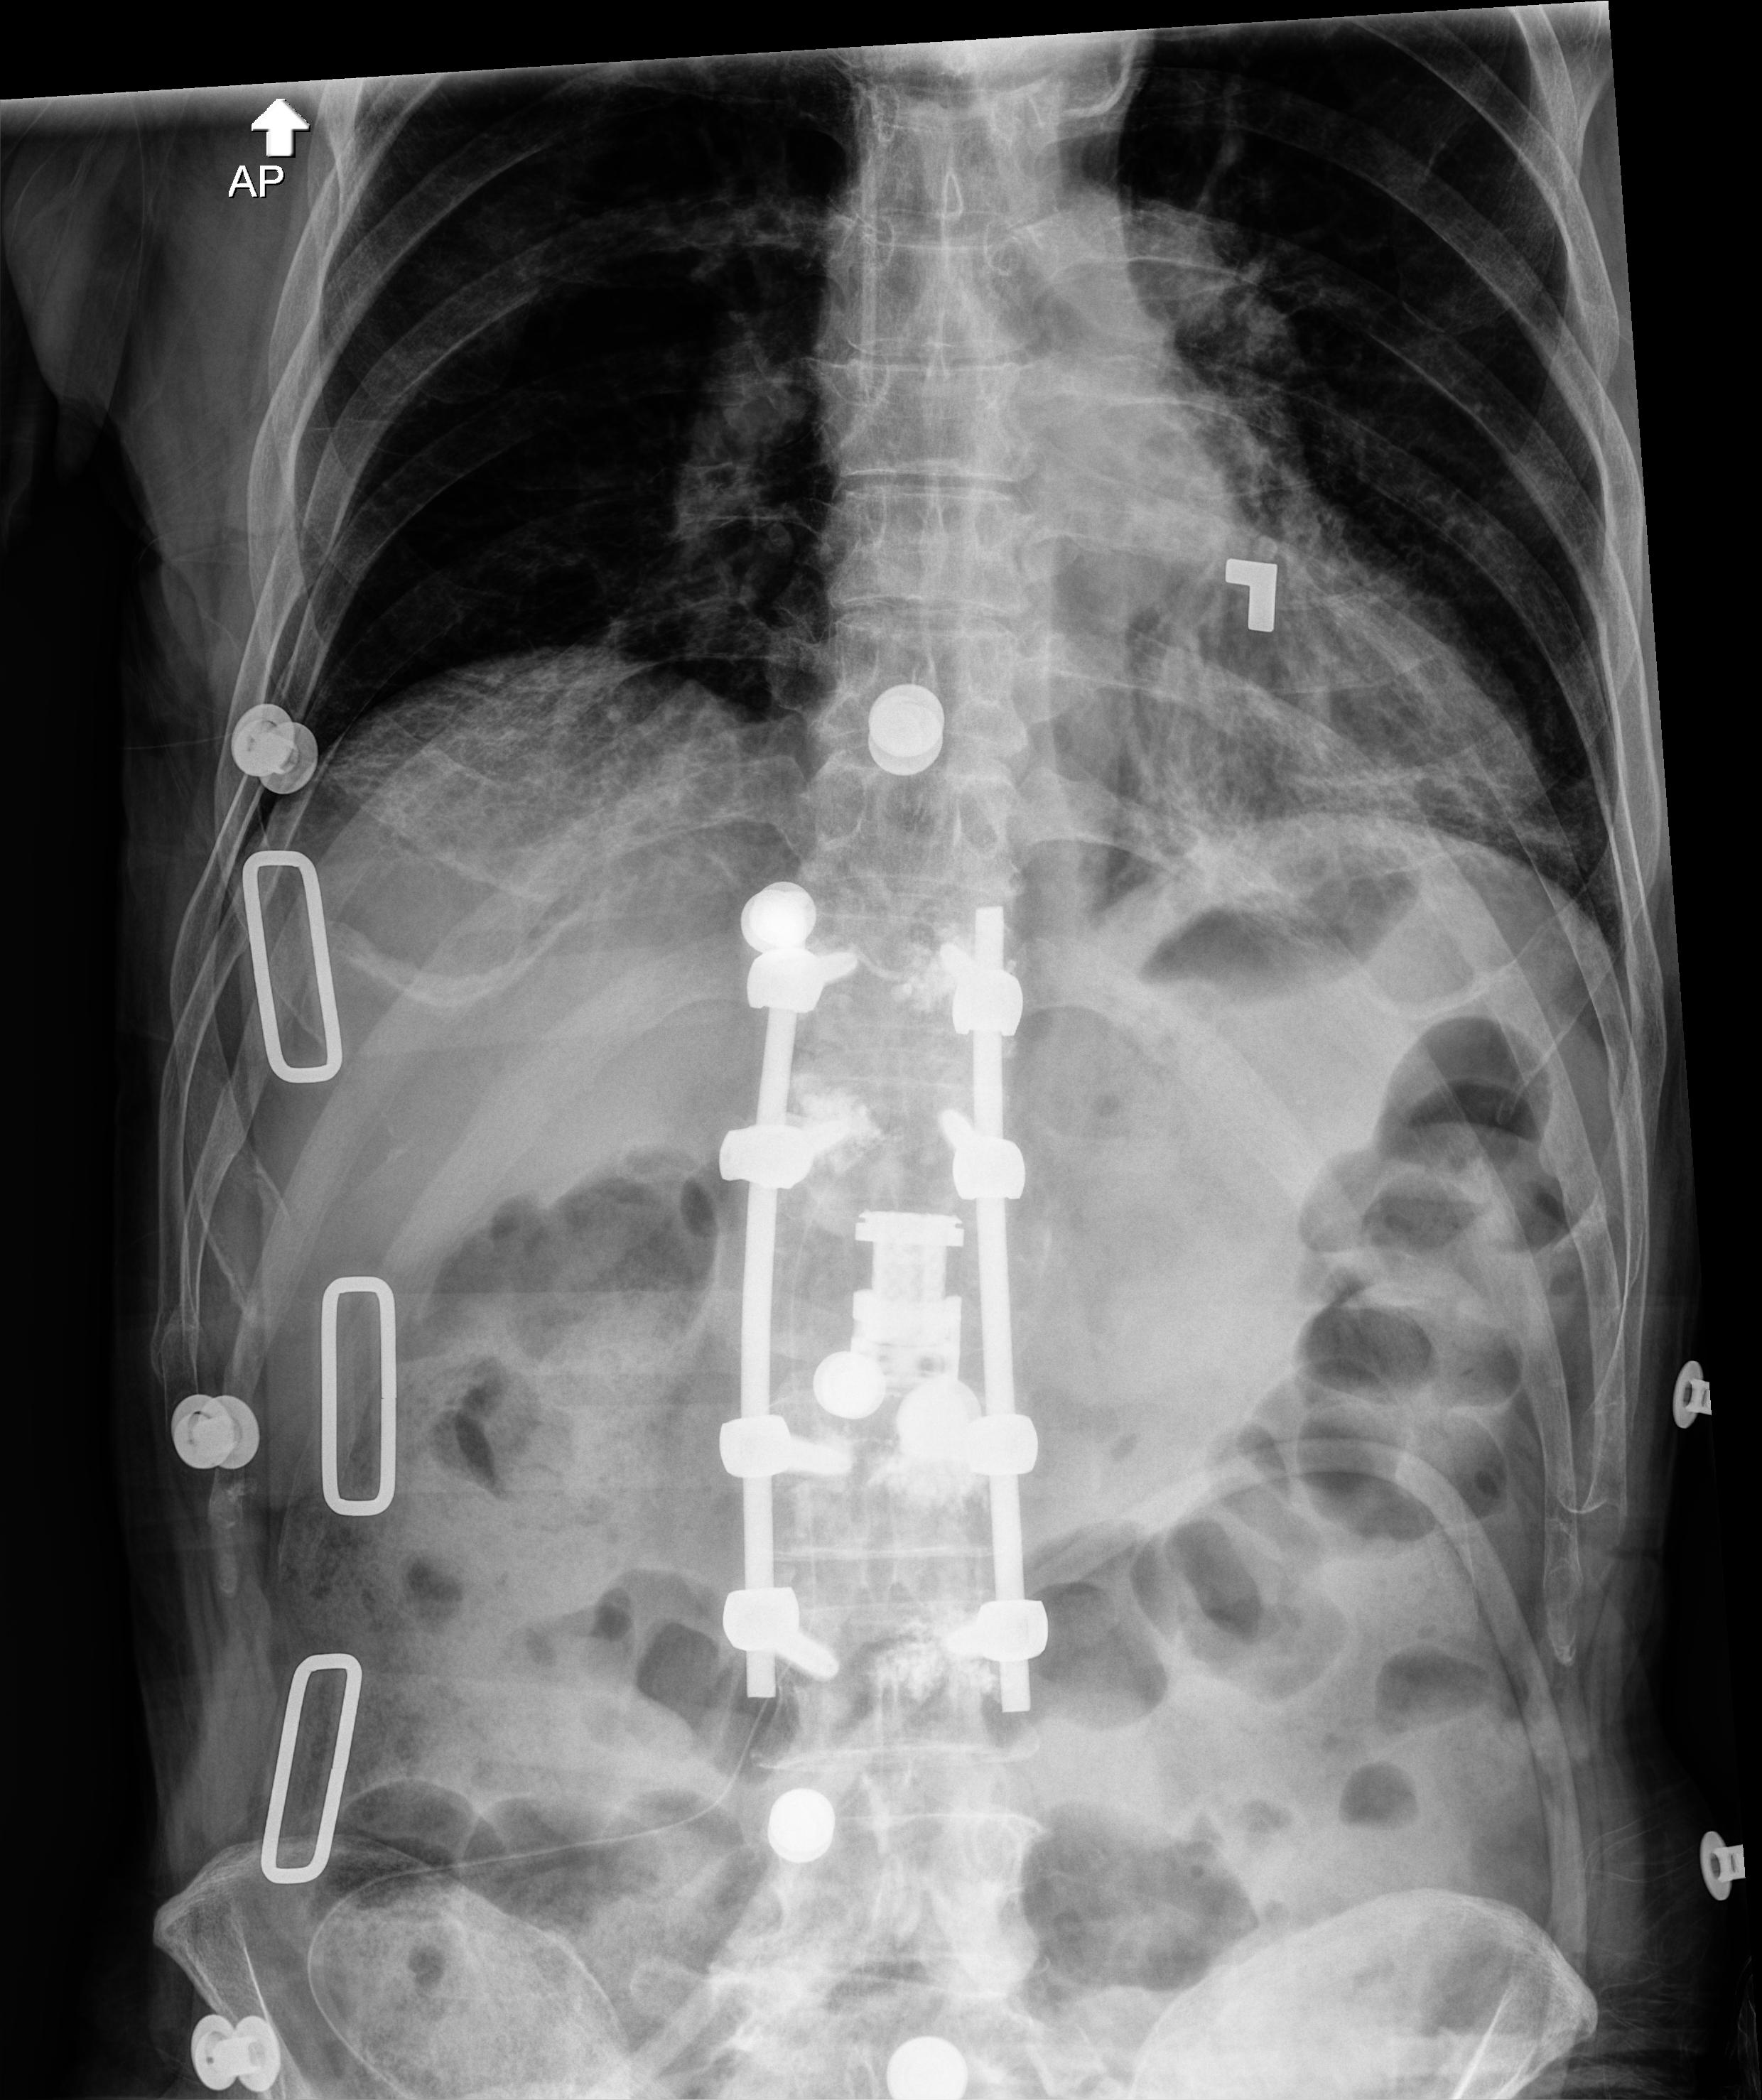
View: AP
Implant manufacturer: medtronic solera